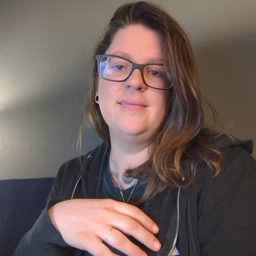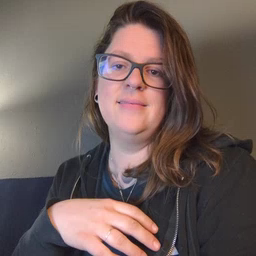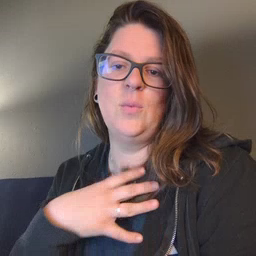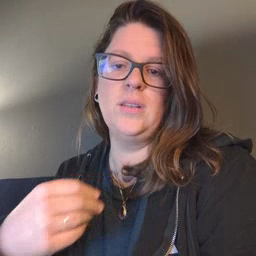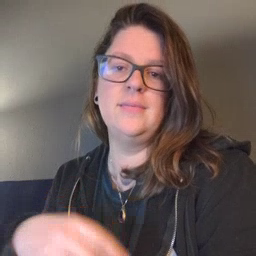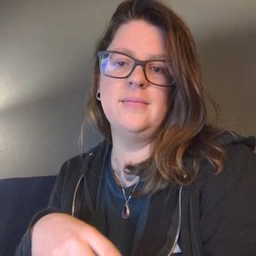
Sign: white